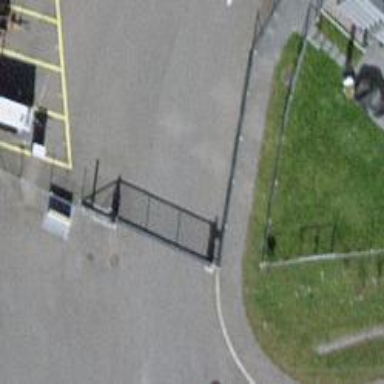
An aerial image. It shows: Sliding gate as barrier.